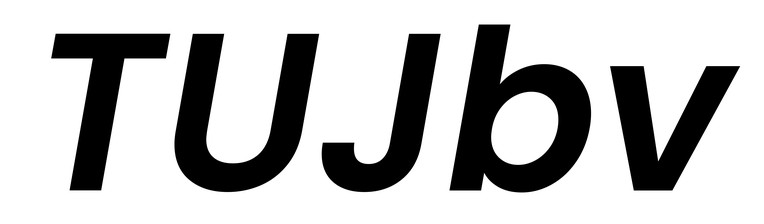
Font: Poppins-SemiBoldItalic